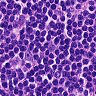
Metastatic tissue present: no